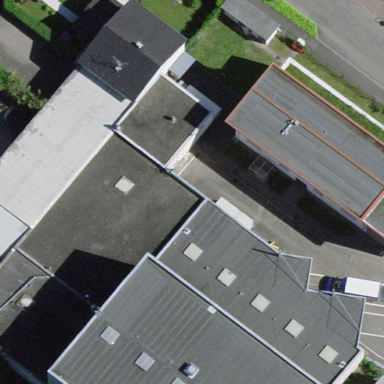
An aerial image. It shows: Office building.